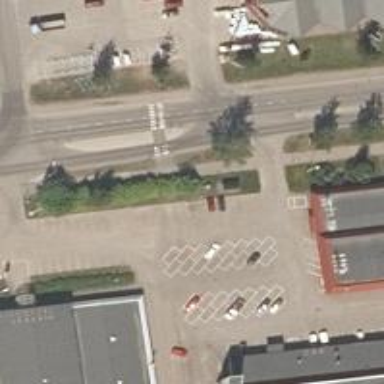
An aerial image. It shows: Footway crossing with zebra crossing island.